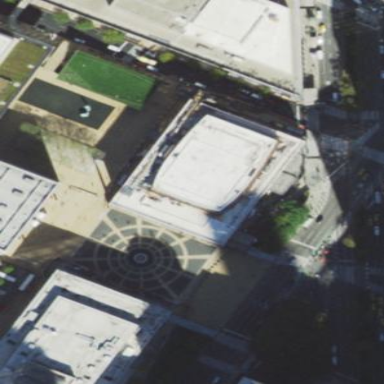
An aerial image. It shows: White theater building with flat roof.